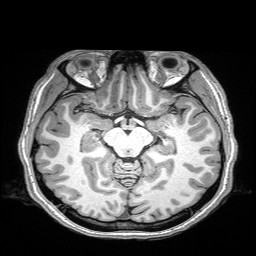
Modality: T1w
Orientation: coronal